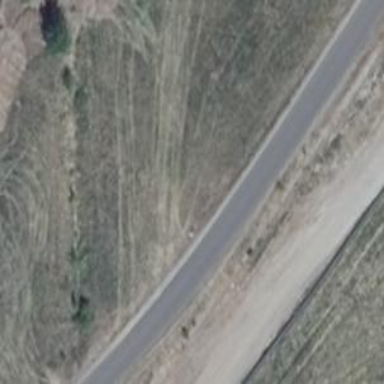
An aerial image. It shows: Asphalt track with grade 1 tracktype.